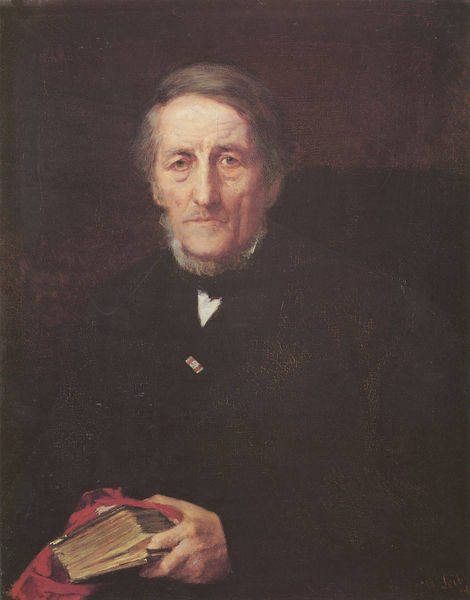
Titel: Bildnis des Vaters
Künstler: Wilhelm Maria Hubertus Leibl
Standort: Köln
Institution: Wallraf-Richartz-Museum
Schlagwörter: dunkel, gemälde, hand, mann, schatten, weiß, sitzen, braun, brust, finger, frisur, grau, haar, hell, hintergrund, licht, mund, nase, ohr, schwarz, stirn, stuhl, vordergrund, ölbild, blick, rot, tuch, hochformat, malerei, alt, anzug, bart, hemd, jacke, wand, augen, bibel, falten, gesicht, halten, kragen, bild, bildnis, herr, hände, innenraum, portrait, porträt, signatur, öl, haare, mantel, pose, sitzend, brosche, bruststück, frontal, kinn, lippen, ohren, scheitel, traurig, wangen, lehne, alter mann, lila, violett, ausdruck, inszenierung, ölgemälde, frack, dichter, ernst, schmal, seitenscheitel, brauen, faltig, lesen, melancholisch, nadel, fliege, kinnbart, oberkörper, revers, geschlossen, betrachter, buch, links, künstler, seite, verkniffen, bürger, hell-dunkel, schriftsteller, backenbart, abzeichen, orden, posieren, wissenschaftler, kravatte, selbstportrait, lesezeichen, seiten, leibl, pastor, gelehrter, anstecknadel, rotes tuch, usa, fragend, buchseiten, präsident, gläubig, harre, graue haare, pilger, einmerken, duster, bildung, grauer bart, finder, ruch, verbittert, gesichtsfalte, leibel, #mann, dickes buch, wälzer, #hand, innenrau, mund#, linclon